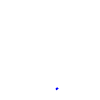
Particle: proton